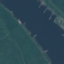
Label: River